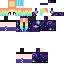
A female human skin with medium skin, wearing blonde long hair dressed in a blue hoodie and black pants, featuring a closed mouth.